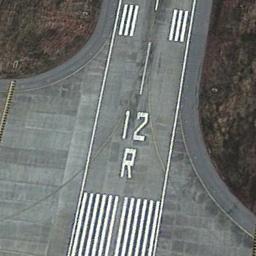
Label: runway